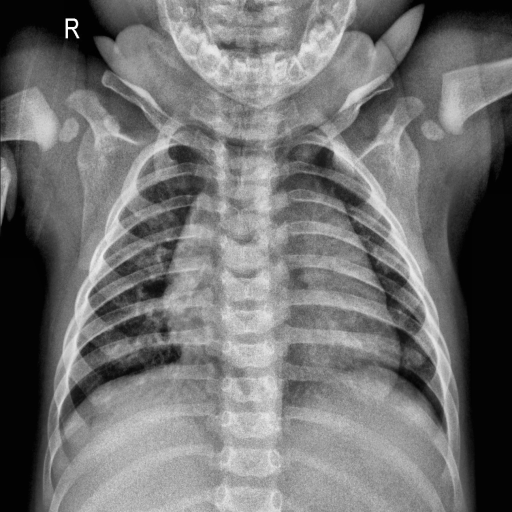
Finding: NORMAL